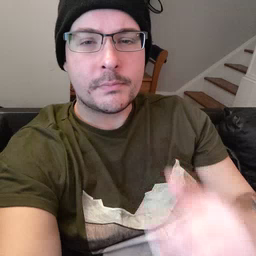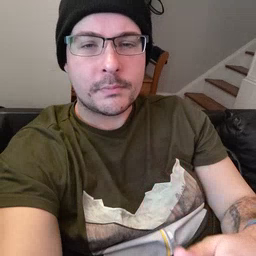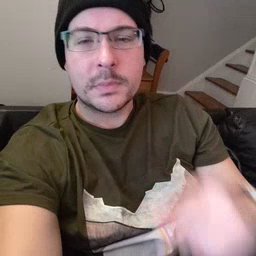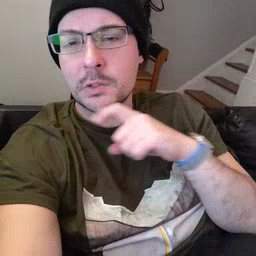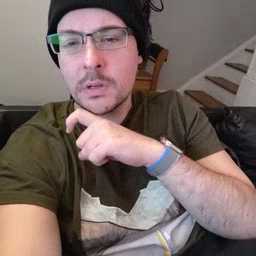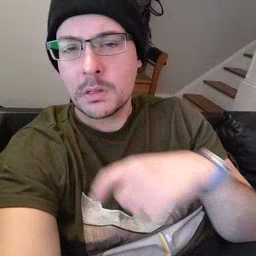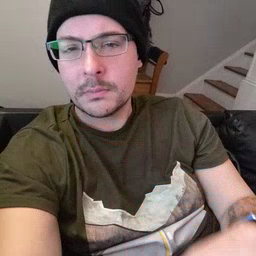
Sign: cereal